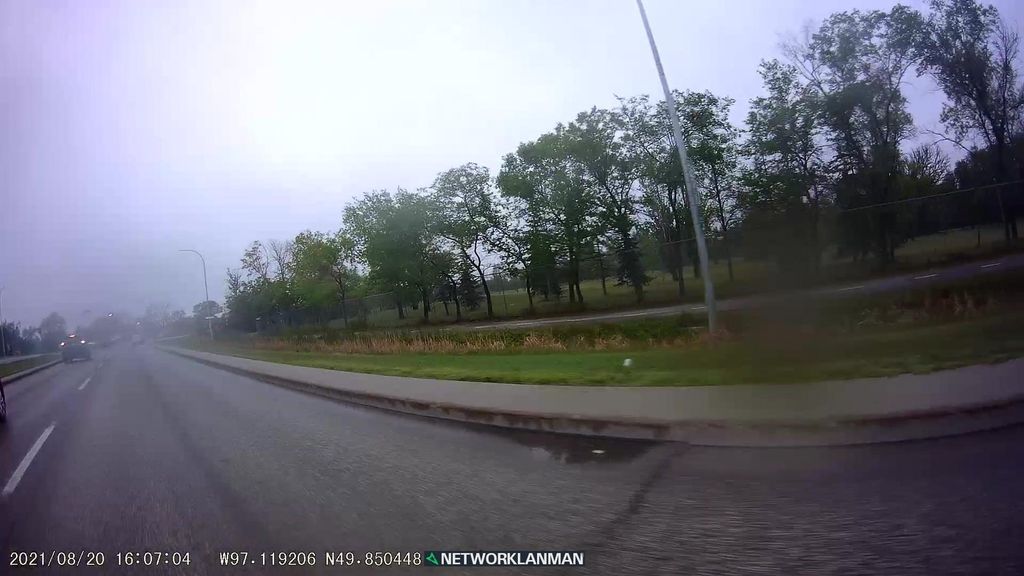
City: winnipeg